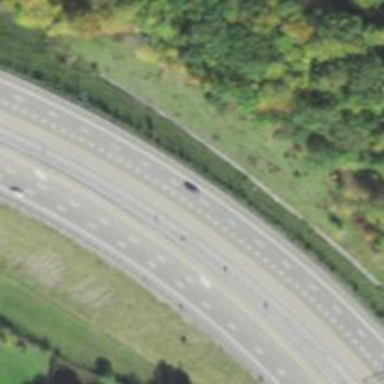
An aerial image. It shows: Motorway.